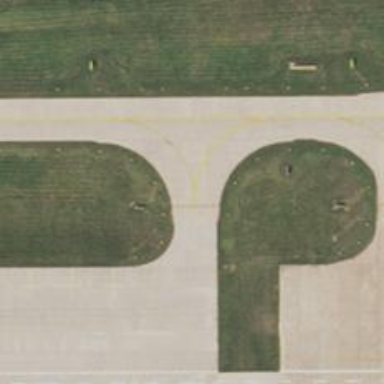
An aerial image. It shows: View of taxiway at the airport.